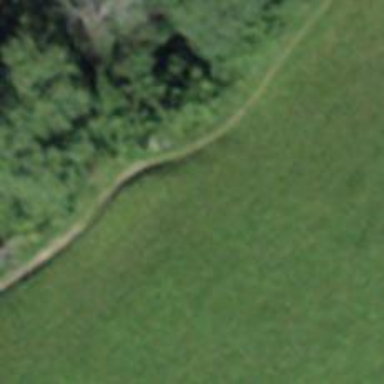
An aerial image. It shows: Path.